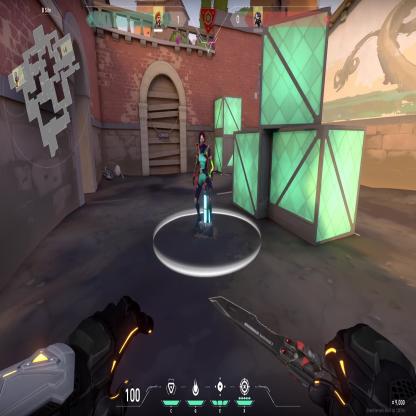
Label: planted spike ; enemy